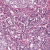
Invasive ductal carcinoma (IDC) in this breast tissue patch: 1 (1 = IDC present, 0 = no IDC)